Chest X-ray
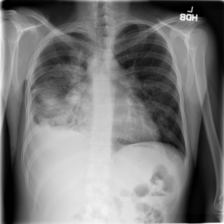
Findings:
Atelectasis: negative
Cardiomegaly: negative
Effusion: positive
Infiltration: positive
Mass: positive
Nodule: negative
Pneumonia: negative
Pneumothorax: negative
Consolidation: negative
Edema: negative
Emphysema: negative
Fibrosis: negative
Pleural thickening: negative
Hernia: negative